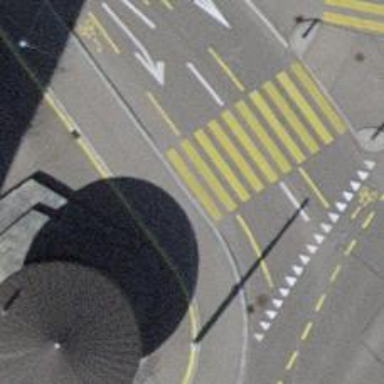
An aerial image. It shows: Kerb barrier.